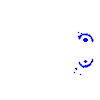
Particle: pion